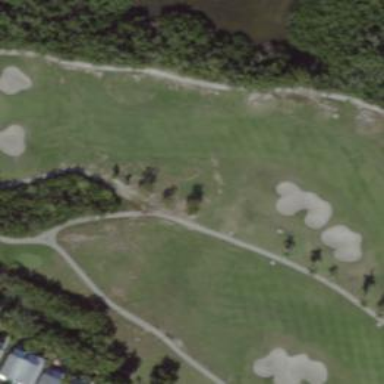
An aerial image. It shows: Path designated for golf carts.